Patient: sex M, age 37
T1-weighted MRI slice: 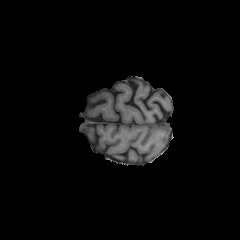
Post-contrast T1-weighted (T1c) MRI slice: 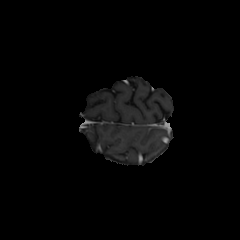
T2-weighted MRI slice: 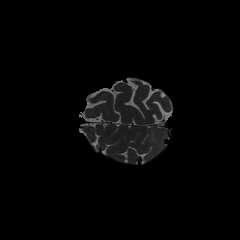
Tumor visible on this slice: yes
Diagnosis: Astrocytoma, IDH-mutant
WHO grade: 2